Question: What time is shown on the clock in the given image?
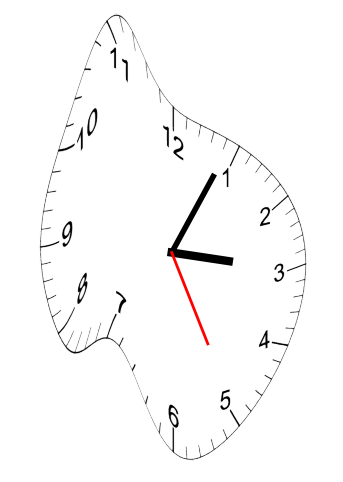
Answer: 03:04:25